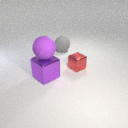
large purple metal cube to the left of small red metal cube